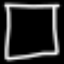
Label: square